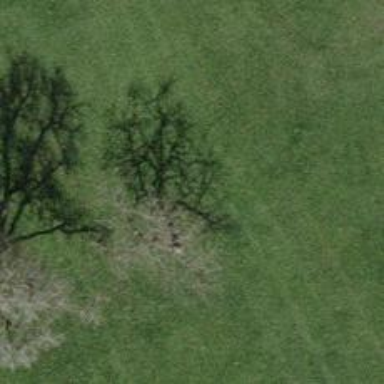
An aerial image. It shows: Beautiful tree in nature.